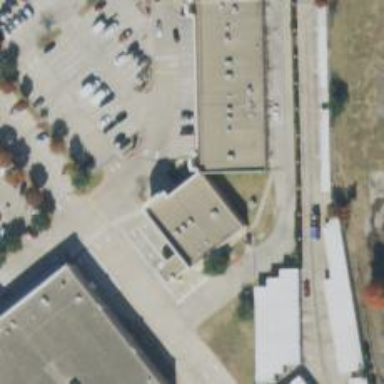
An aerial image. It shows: Clinic.